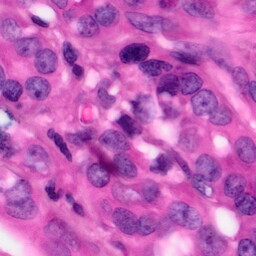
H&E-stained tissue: Pancreatic